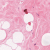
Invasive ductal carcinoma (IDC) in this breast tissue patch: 0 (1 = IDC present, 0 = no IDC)